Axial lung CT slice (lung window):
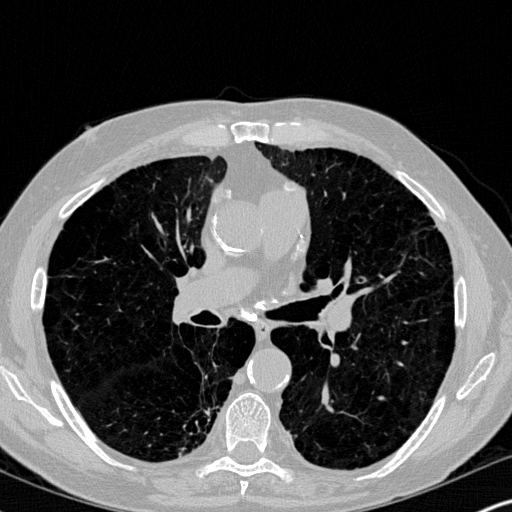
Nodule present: no